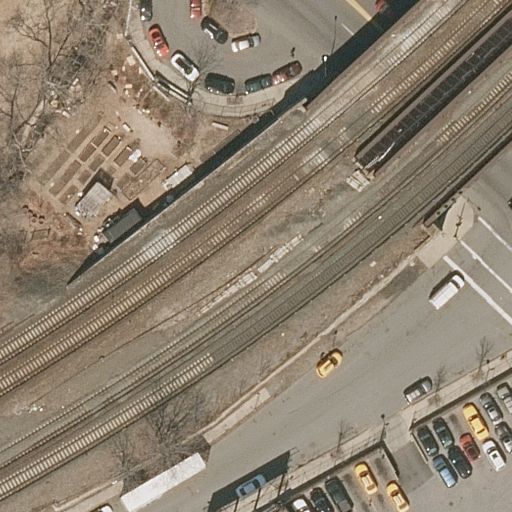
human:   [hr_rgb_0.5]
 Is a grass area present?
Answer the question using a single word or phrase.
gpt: no

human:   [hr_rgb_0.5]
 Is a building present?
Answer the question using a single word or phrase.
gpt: yes

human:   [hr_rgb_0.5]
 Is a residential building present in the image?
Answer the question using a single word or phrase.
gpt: yes

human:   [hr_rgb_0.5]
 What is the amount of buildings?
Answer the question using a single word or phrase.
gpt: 1

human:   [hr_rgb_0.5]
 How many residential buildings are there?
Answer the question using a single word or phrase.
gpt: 1

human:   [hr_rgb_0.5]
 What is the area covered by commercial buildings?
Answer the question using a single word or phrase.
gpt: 0m2

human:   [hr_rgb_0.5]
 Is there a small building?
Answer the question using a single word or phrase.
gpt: yes

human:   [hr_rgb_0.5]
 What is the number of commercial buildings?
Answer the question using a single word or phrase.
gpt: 0

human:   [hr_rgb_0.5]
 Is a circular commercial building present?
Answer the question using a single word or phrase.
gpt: no

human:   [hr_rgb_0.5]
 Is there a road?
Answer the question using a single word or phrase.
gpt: yes

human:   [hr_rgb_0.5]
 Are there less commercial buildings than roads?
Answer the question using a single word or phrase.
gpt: yes

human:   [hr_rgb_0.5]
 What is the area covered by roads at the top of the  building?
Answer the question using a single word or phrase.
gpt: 0m2

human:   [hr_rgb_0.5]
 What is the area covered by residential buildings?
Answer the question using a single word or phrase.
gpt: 0m2

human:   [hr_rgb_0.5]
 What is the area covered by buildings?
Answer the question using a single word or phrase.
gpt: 0m2

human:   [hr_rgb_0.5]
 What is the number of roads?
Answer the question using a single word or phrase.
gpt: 4

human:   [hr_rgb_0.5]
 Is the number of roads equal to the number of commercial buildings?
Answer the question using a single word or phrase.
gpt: no

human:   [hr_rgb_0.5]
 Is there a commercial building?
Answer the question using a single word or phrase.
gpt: no

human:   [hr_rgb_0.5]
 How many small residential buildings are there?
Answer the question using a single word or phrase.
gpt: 1

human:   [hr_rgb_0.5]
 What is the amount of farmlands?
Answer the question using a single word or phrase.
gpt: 0

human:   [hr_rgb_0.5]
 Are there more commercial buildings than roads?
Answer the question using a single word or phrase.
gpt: no

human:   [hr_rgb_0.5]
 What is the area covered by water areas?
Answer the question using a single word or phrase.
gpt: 0m2

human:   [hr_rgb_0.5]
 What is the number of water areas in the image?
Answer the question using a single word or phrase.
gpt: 0

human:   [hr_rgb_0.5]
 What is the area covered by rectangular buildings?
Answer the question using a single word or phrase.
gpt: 0m2

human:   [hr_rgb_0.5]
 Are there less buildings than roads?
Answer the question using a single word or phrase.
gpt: yes

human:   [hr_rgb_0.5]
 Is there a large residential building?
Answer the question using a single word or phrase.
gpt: no

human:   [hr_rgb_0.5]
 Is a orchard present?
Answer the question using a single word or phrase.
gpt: no

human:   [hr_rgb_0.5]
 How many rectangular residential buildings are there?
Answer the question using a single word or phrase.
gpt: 1

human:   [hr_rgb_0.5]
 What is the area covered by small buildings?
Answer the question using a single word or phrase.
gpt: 0m2

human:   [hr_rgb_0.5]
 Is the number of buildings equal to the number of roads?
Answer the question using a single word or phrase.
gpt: no

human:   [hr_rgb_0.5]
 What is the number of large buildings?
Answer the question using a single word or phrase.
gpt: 0

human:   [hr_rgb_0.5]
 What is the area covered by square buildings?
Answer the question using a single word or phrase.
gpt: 0m2

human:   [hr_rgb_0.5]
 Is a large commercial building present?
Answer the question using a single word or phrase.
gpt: no

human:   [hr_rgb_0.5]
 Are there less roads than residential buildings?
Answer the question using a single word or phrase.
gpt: no

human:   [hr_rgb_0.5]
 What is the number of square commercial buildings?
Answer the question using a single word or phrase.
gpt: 0

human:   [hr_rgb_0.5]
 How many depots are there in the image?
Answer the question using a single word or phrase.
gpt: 0

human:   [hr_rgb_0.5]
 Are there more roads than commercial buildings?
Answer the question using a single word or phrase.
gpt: yes

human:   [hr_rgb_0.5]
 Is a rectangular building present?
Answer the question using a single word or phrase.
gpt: yes

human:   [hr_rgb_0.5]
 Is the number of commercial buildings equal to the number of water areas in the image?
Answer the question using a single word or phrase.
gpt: yes

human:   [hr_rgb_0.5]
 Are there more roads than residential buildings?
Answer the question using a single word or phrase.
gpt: yes

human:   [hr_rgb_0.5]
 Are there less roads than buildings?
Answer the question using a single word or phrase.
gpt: no

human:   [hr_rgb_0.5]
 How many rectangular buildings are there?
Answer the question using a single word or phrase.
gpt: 1

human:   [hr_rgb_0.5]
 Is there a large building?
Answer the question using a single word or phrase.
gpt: no

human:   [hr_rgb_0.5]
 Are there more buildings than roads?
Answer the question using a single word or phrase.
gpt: no

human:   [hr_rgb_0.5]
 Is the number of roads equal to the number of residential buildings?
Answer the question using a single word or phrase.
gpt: no

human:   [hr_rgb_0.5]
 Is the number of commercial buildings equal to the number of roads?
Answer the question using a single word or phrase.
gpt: no

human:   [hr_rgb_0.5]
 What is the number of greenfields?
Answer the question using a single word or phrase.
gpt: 0

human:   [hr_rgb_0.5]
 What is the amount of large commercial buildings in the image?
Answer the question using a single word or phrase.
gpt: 0

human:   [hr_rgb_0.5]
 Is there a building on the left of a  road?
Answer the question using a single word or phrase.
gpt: yes

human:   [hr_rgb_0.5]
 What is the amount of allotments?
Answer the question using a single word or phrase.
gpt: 0

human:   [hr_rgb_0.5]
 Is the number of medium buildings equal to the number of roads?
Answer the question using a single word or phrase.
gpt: no

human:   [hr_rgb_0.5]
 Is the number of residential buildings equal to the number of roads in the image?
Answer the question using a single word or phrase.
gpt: no

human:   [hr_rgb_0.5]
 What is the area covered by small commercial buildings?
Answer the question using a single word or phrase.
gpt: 0m2

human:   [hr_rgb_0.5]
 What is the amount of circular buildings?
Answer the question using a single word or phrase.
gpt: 0

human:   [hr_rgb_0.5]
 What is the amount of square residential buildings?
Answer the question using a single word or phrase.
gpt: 0

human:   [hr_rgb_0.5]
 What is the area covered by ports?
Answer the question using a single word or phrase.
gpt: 0m2

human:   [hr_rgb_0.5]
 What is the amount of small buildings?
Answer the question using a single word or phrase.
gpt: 1

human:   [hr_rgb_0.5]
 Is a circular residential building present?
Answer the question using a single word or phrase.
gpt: no

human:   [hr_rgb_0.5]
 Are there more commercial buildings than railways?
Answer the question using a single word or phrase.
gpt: no

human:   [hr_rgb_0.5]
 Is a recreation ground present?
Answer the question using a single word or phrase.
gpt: no

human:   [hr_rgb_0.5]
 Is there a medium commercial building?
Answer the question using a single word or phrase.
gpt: no

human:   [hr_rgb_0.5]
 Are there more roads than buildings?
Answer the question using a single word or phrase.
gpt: yes

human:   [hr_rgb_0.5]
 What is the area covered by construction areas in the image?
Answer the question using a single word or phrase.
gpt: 0m2

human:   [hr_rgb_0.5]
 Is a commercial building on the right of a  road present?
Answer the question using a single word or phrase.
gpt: no

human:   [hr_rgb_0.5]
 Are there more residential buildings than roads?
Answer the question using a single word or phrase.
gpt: no